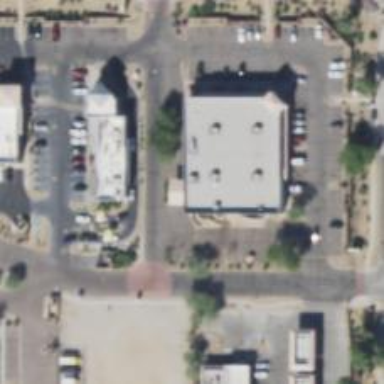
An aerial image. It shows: Pharmacy providing healthcare services.